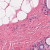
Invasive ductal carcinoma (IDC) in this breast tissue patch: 0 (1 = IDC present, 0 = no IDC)